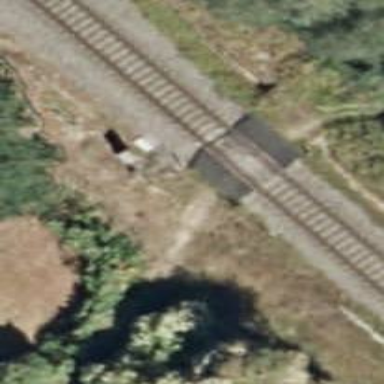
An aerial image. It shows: Railway level crossing.